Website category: jobs
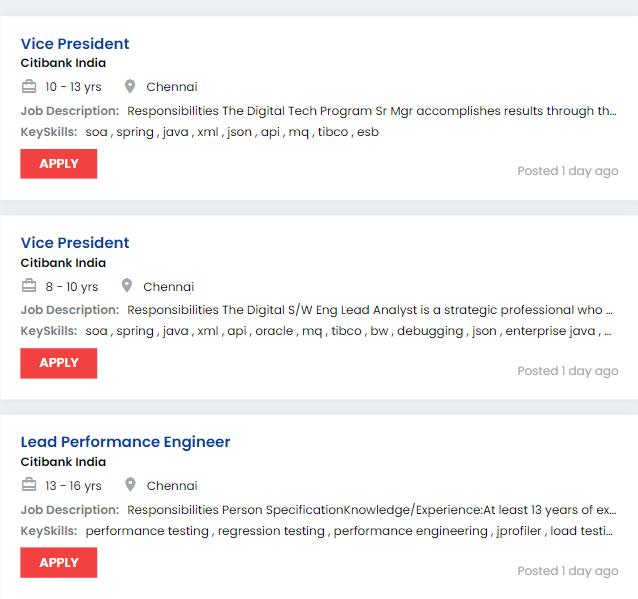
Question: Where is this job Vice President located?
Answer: Chennai

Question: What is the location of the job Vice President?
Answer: Chennai

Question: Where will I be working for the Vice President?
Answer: Chennai

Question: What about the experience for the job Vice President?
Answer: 8 - 10 yrs

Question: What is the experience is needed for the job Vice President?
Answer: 8 - 10 yrs

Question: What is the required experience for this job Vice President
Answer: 8 - 10 yrs

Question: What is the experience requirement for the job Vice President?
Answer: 8 - 10 yrs

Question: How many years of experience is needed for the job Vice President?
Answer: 8 - 10 yrs

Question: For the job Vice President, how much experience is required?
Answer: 8 - 10 yrs

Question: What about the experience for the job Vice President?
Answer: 10 - 13 yrs

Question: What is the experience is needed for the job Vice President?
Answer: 10 - 13 yrs

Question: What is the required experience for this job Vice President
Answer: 10 - 13 yrs

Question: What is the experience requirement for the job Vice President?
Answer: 10 - 13 yrs

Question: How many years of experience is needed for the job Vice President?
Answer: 10 - 13 yrs

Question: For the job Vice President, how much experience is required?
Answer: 10 - 13 yrs

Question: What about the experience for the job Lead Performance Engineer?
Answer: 13 - 16 yrs

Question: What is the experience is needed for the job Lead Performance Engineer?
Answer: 13 - 16 yrs

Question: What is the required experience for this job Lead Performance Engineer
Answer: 13 - 16 yrs

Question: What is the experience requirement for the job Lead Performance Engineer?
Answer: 13 - 16 yrs

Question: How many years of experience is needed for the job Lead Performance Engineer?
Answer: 13 - 16 yrs

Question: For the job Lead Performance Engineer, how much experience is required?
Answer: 13 - 16 yrs

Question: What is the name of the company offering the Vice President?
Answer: Citibank India

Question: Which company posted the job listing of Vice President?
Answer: Citibank India

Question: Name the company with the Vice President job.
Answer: Citibank India

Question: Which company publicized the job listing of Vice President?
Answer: Citibank India

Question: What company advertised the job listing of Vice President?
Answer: Citibank India

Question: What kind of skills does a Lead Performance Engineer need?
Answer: performance testing , regression testing , performance engineering , jprofiler , load testing , java , performance center , j2ee , testing , appdynamics

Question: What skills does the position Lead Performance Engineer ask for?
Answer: performance testing , regression testing , performance engineering , jprofiler , load testing , java , performance center , j2ee , testing , appdynamics

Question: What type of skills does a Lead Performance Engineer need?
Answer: performance testing , regression testing , performance engineering , jprofiler , load testing , java , performance center , j2ee , testing , appdynamics

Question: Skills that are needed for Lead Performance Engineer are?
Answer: performance testing , regression testing , performance engineering , jprofiler , load testing , java , performance center , j2ee , testing , appdynamics

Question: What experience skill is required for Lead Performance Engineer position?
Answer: performance testing , regression testing , performance engineering , jprofiler , load testing , java , performance center , j2ee , testing , appdynamics

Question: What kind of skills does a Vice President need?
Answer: soa , spring , java , xml , json , api , mq , tibco , esb

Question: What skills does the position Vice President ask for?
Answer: soa , spring , java , xml , json , api , mq , tibco , esb

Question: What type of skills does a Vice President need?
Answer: soa , spring , java , xml , json , api , mq , tibco , esb

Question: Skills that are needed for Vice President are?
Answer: soa , spring , java , xml , json , api , mq , tibco , esb

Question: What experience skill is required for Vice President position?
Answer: soa , spring , java , xml , json , api , mq , tibco , esb

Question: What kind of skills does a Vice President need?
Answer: soa , spring , java , xml , api , oracle , mq , tibco , bw , debugging , json , enterprise java , bpm , middleware , team player , esb

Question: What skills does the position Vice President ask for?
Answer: soa , spring , java , xml , api , oracle , mq , tibco , bw , debugging , json , enterprise java , bpm , middleware , team player , esb

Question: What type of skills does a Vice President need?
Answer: soa , spring , java , xml , api , oracle , mq , tibco , bw , debugging , json , enterprise java , bpm , middleware , team player , esb

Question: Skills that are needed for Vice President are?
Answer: soa , spring , java , xml , api , oracle , mq , tibco , bw , debugging , json , enterprise java , bpm , middleware , team player , esb

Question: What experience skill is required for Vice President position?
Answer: soa , spring , java , xml , api , oracle , mq , tibco , bw , debugging , json , enterprise java , bpm , middleware , team player , esb